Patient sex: M
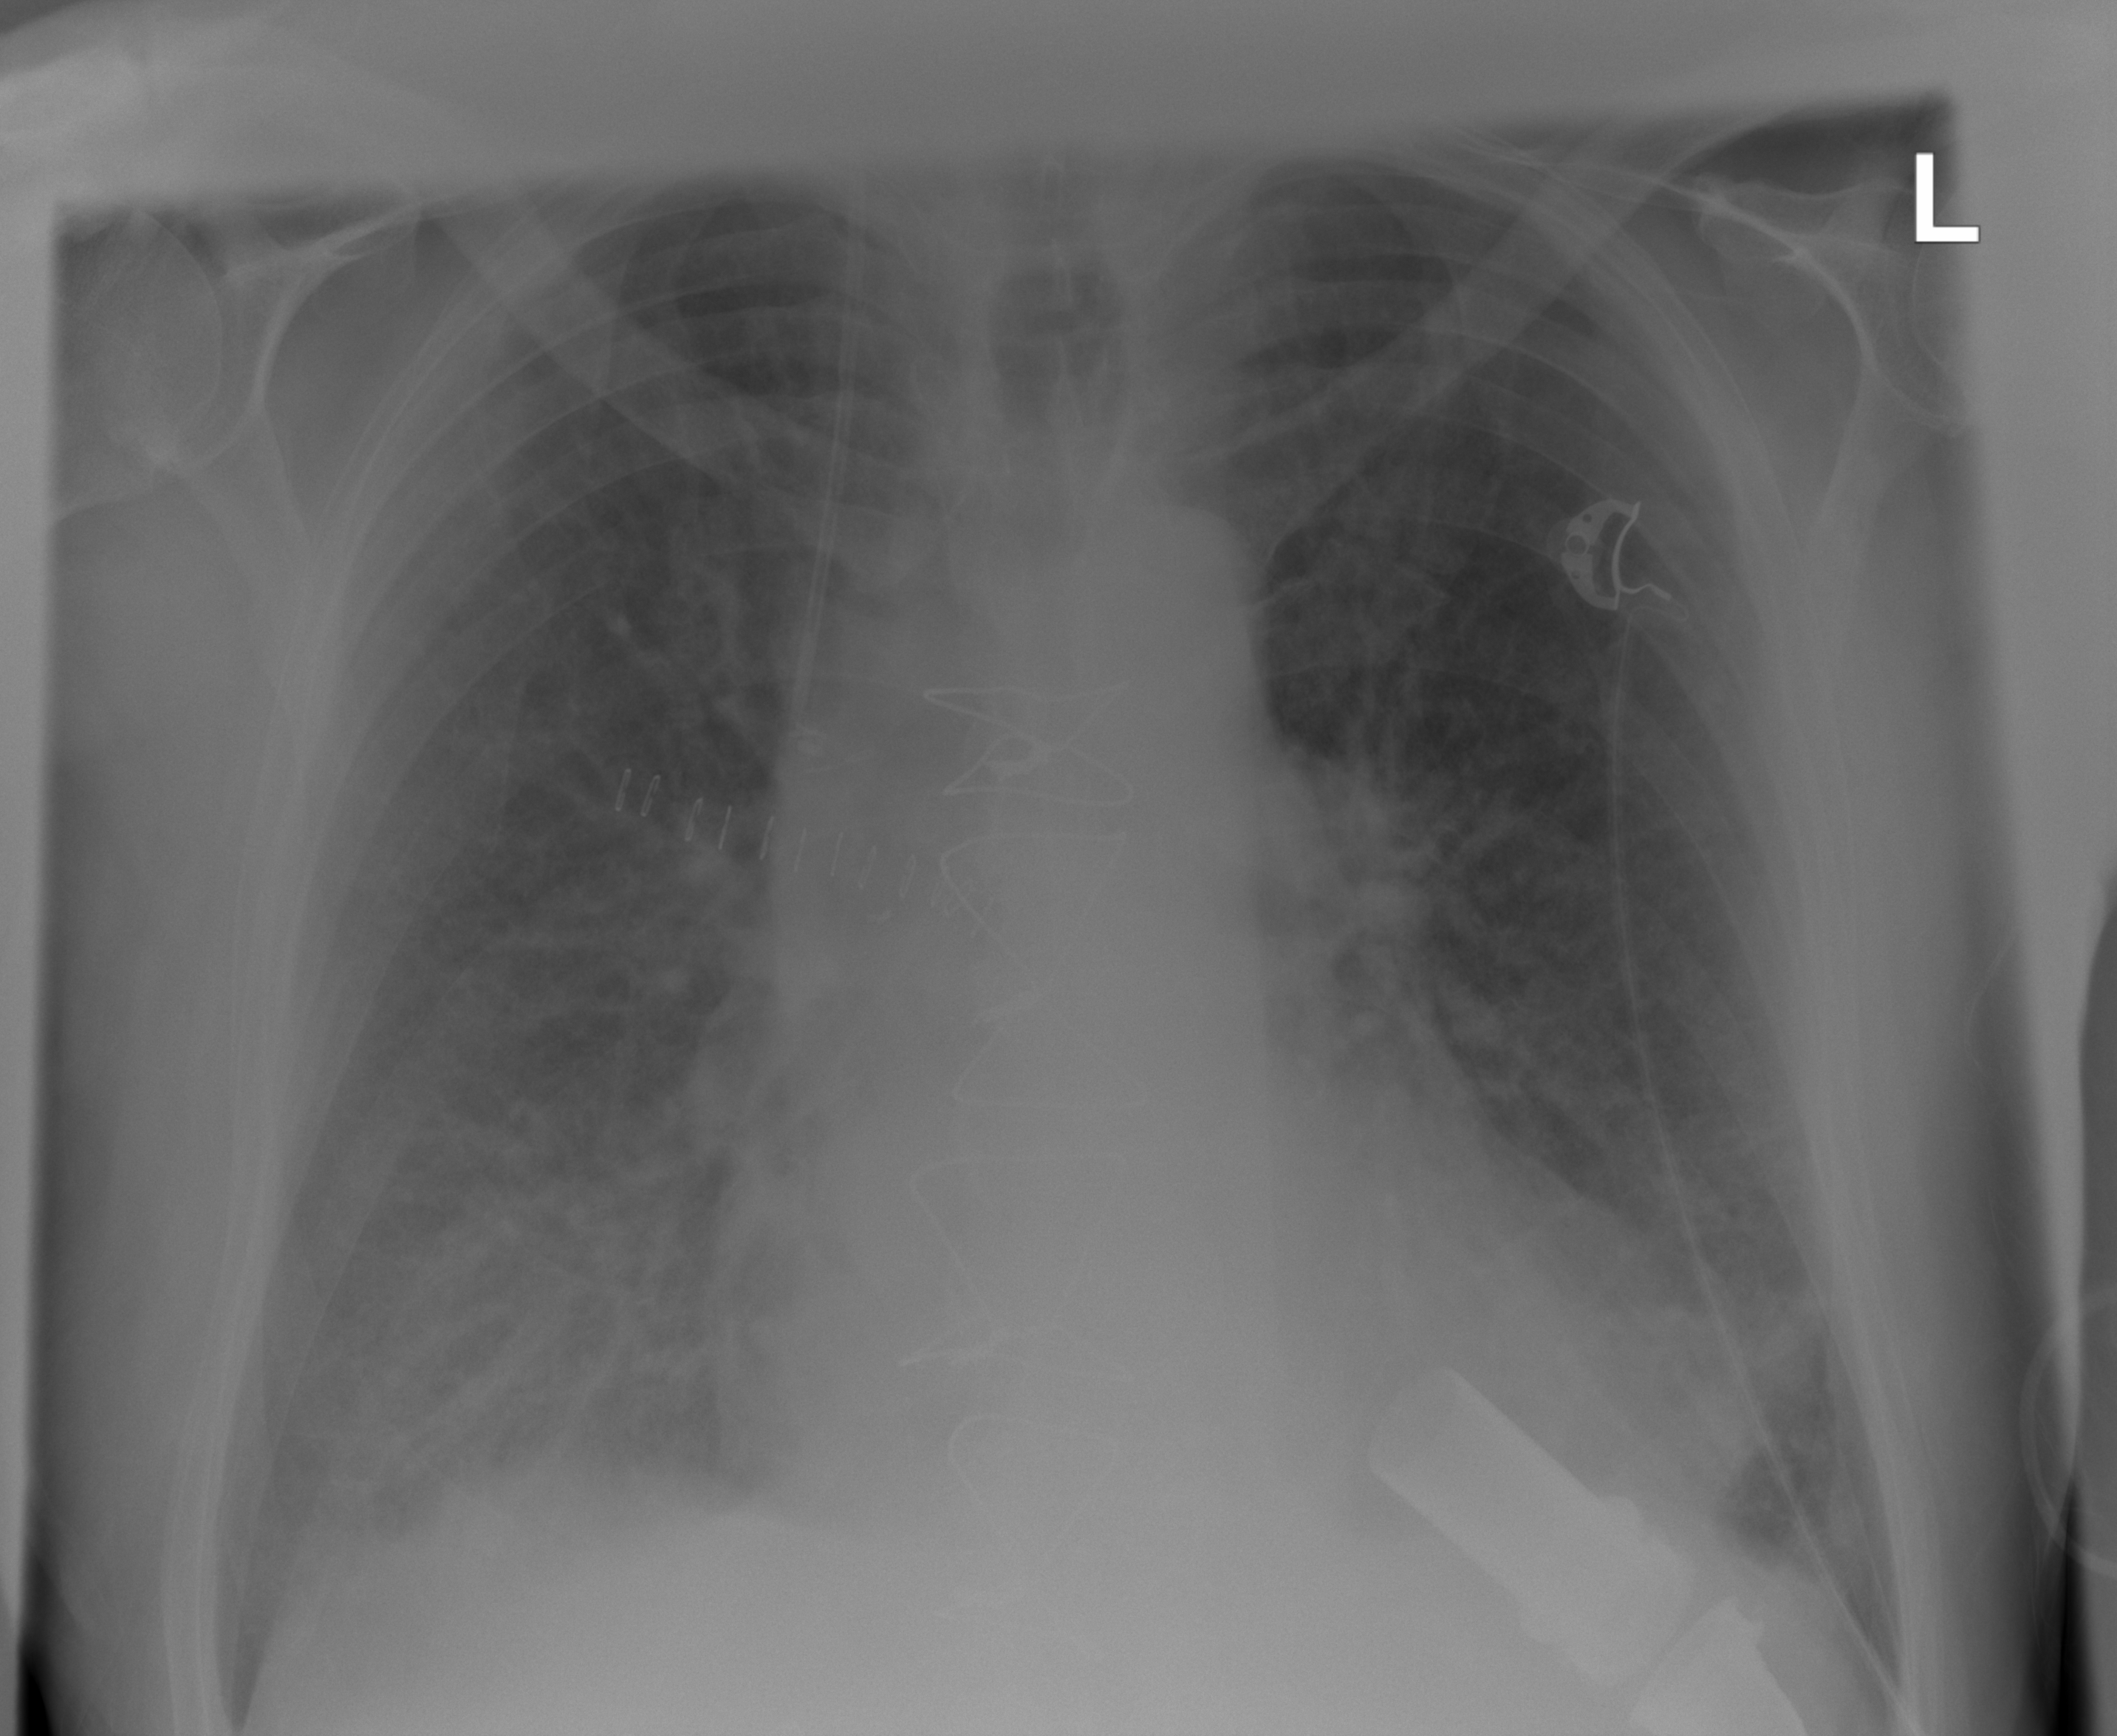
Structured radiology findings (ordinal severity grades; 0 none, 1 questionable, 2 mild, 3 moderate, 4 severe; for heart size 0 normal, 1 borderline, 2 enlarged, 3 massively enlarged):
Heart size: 2
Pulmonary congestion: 2
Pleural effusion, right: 0
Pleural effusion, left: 0
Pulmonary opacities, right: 2
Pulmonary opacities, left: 2
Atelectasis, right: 2
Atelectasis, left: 2